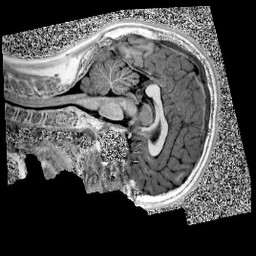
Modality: UNIT1
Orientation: sagittal
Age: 13
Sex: male
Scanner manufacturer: siemens
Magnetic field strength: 3 T
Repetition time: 4 s
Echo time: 0.00299 s